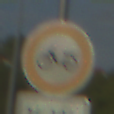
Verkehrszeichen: VerbotMofas
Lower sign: ZeitangabenOhneBeschraenkungAufWochentage1
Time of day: MorningAfternoon
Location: Outdoor (Suburban)
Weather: PartlyCloudy
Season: NotSpecified
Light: Natural